Interaction volume radius: 10 \u00c5
Interaction volume height: 25 \u00c5
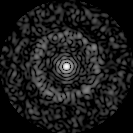
Disorder parameter: 0.8244